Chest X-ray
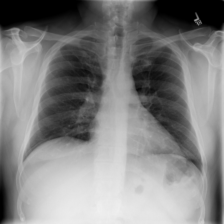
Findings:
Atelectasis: negative
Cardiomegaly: negative
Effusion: negative
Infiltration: negative
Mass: negative
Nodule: negative
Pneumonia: negative
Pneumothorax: negative
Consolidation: negative
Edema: negative
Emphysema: negative
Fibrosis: negative
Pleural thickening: negative
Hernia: negative